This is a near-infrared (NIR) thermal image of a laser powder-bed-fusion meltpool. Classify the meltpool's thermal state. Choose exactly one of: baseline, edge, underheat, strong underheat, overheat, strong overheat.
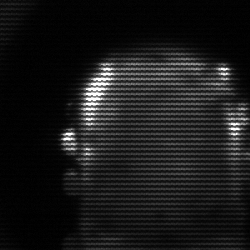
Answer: baseline